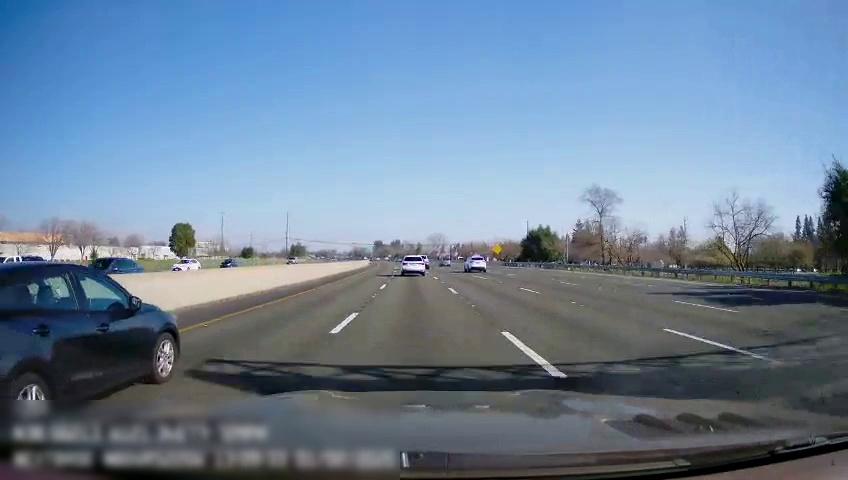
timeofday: Day
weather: Sunny
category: Drivable Space
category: Vehicles | Truck
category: Vehicles | SUV
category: Vehicles | Car
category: Vehicles | SUV
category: Vehicles | Car
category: Vehicles | Truck
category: Vehicles | Car
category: Vehicles | SUV
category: Vehicles | SUV
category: Vehicles | Car
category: Lanes | Alternate Lane
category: Lanes | Current Lane
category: Lanes | Current Lane
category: Lanes | Alternate Lane
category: Lanes | Alternate Lane
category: Lanes | Alternate Lane
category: Traffic | Signs